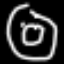
Label: donut